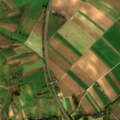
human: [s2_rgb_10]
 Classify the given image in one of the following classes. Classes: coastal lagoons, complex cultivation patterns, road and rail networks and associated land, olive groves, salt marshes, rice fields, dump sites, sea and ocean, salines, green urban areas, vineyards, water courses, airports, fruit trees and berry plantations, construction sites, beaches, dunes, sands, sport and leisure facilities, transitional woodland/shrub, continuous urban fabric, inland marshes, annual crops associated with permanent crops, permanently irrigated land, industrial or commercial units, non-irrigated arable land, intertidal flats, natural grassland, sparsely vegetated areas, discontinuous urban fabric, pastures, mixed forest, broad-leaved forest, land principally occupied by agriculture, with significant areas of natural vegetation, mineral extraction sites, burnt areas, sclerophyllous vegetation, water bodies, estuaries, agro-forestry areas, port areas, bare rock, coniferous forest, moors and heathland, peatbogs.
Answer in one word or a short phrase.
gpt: non-irrigated arable land, complex cultivation patterns, land principally occupied by agriculture, with significant areas of natural vegetation